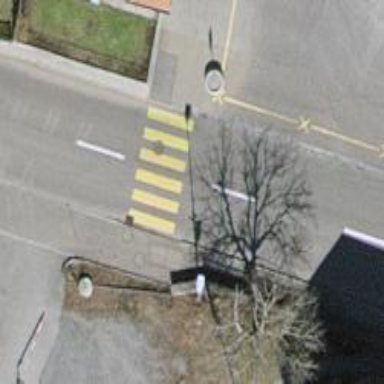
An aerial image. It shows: Uncontrolled zebra crossing with notable zebra markings.